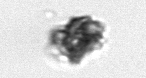
Label: detritus